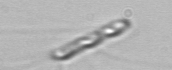
Label: Chaetoceros_subtilis